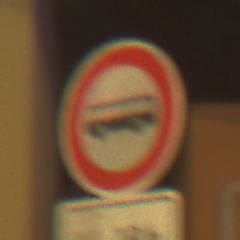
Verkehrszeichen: VerbotKraftomnibusse
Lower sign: ZeitangabenOhneBeschraenkungAufWochentage1
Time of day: Night
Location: Outdoor (Urban)
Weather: Clear
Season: NotSpecified
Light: Artificial